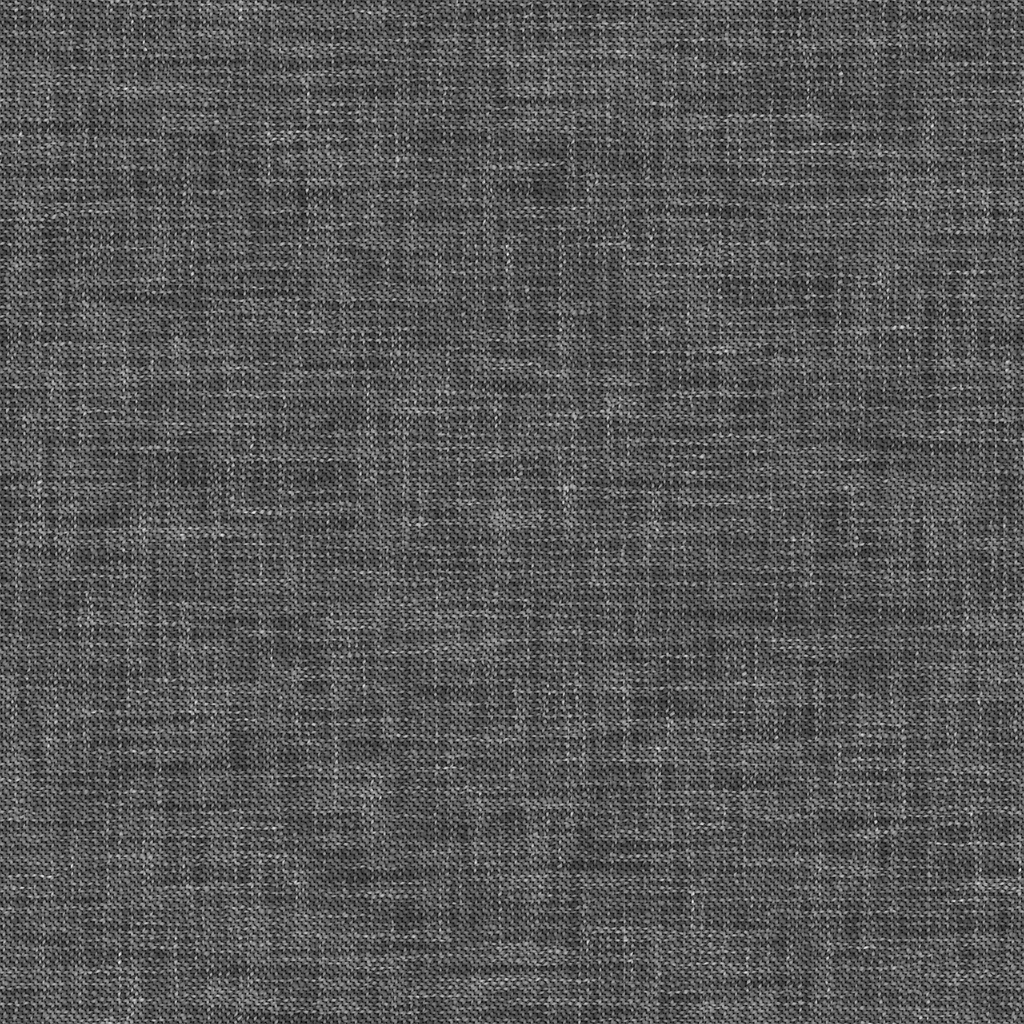
Texture map type: Displacement